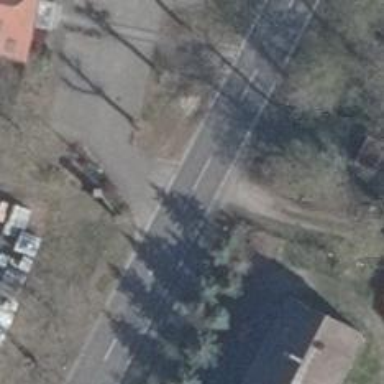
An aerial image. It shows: Secondary road with asphalt surface.